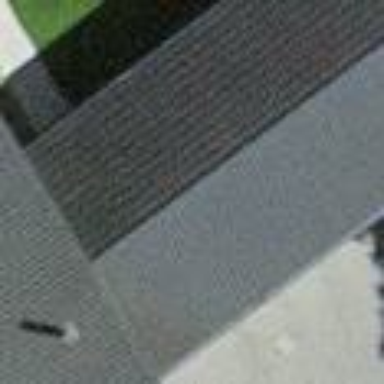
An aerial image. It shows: View of roof of building.